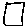
Label: square